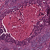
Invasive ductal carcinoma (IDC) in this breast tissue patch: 1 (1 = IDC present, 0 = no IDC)